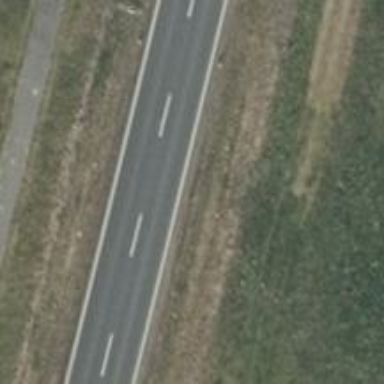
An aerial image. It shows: Asphalt motorroad with trunk classification.